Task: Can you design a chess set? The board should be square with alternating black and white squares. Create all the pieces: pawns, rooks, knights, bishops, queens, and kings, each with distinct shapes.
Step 1310:
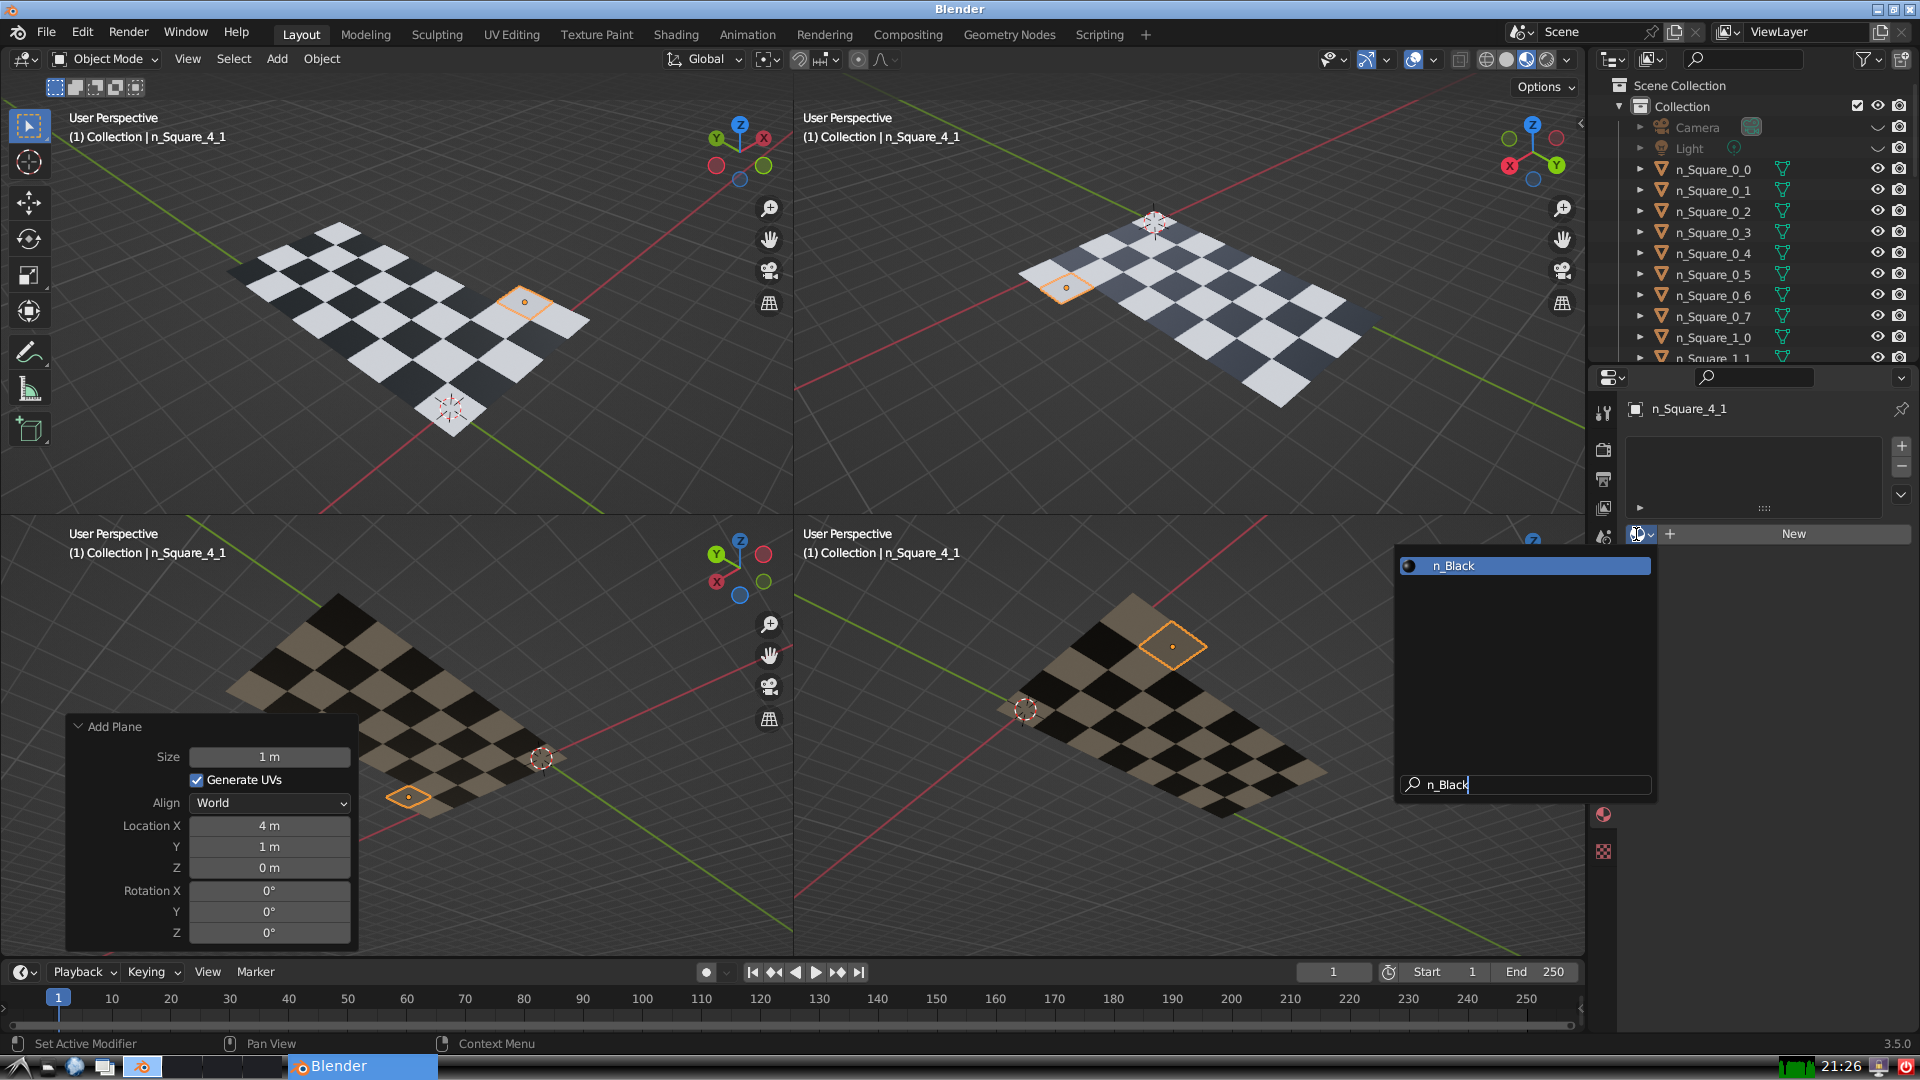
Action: {"key_press": ['Return']}